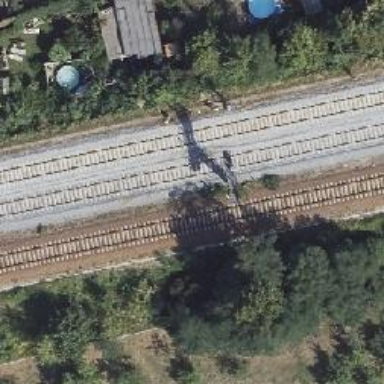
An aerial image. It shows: Railway signal.